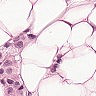
Metastatic tissue present: yes